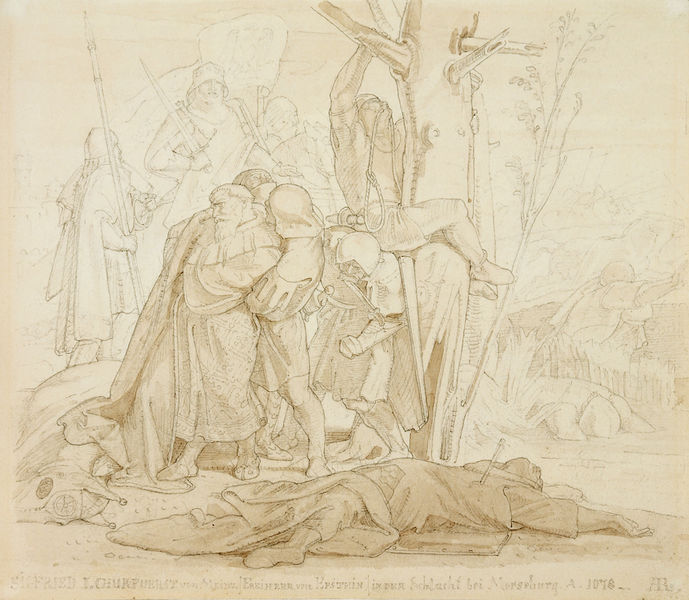
Titel: Siegfried I., Kurfürst von Mainz, in der Schlacht bei Mellrichstadt 1078
Künstler: Alfred Rethel
Standort: Schweinfurt
Institution: Museum Georg Schäfer
Schlagwörter: baum, himmel, kampf, kämpfer, mann, umhang, wasser, weiß, bäume, menschen, see, teich, äste, braun, hell, mund, männer, schwarz, skizze, stützen, zeichnung, leute, bart, mützen, halten, henker, hinrichtung, leiche, messer, mord, stein, tod, tot, toter, tragen, vollbart, signatur, ast, stamm, gewand, mantel, strick, personen, beine, schrift, liegen, modell, studie, fahne, flagge, last, farben, grafik, graphik, linien, sepia, figuren, banner, krieg, schlacht, könig, lanze, soldaten, inschrift, hängen, schwein, unterschrift, kohle, seil, schraffur, stich, festnahme, gefangennahme, militär, schwert, schwerter, text, verhaftung, waffen, soldat, tote, waffe, bleistift, helm, ritter, armee, rüstung, helme, dolch, dramatik, mittelalter, krieger, priester, mönch, lanzen, speer, dürer, anlehnen, aufhängen, hängung, gefangener, kupferstich, pfeil, klettern, vorzeichnung, erstochen, vorstudie, schlinge, albrecht, albrecht dürer, silberstift, folter, gefallener, galgen, sigfried, klettert, landsknechte, mantel gwand, mensvhen, morseburg, schlacht bei morseburg, siegried, erhängen, äust, pflänzchen, henken, 1076, kreuzrittere, gerangener